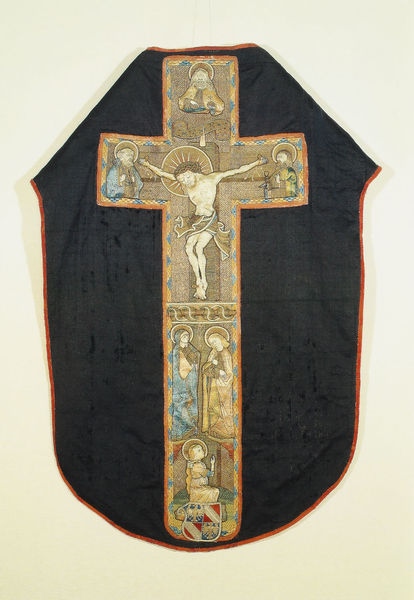
Titel: Schwarze Samtkasel mit gesticktem Kreuz
Institution: Halberstadt, Domschatz
Schlagwörter: gott, haut, umhang, männer, schwarz, tuch, tod, kirche, gold, stoff, foto, kreuz, kreuzung, beten, wappen, heiligenschein, leben, jesus, kreuzigung, priester, heilige, heilig, maria, glauben, christentum, kirsche, kriche, altargewand